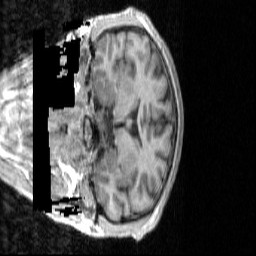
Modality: T1w
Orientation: coronal